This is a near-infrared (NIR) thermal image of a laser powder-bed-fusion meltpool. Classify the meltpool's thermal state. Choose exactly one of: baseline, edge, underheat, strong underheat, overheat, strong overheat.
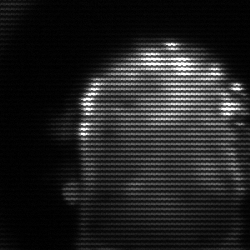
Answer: baseline